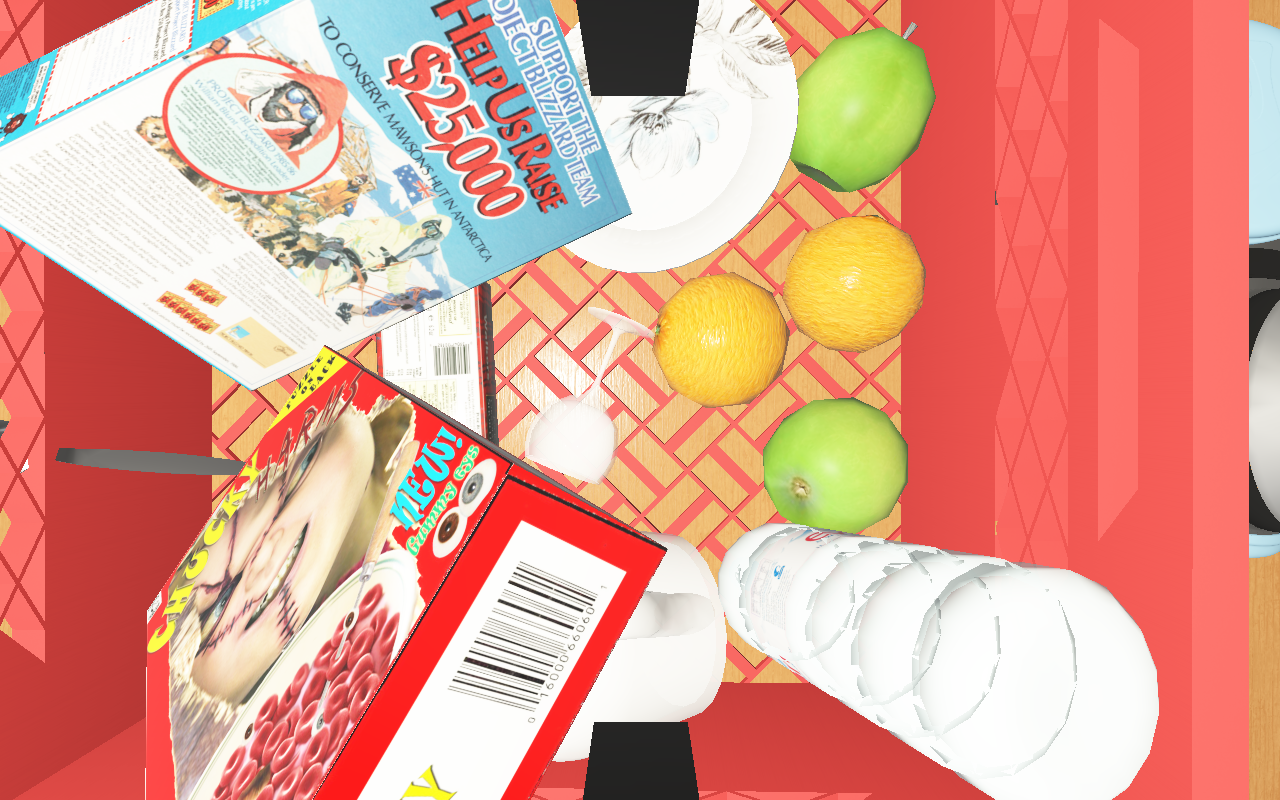
Objects in the scene:
apple
orange
cereal box